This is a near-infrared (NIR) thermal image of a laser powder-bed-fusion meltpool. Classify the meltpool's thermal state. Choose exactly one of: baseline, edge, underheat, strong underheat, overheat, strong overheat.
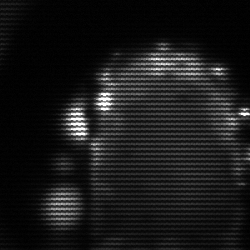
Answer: baseline